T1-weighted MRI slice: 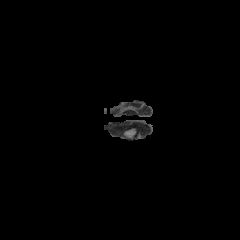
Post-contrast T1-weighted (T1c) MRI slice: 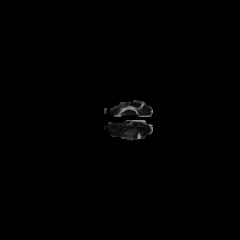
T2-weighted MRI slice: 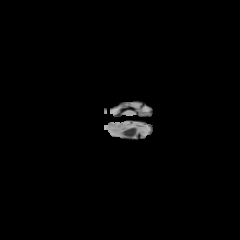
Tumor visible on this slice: no